Question: I need to pass the contents of an inside div to a function, for example . I have tried using
'myfun((this).children[0].innerHTML)'
'myfun((this).children[1].innerHTML)'
'myfun((this).children[0].children[0].innerHTML)'
but none of those seem to work. I can't just pass the getElementById value because the function should be generic since it would be called by php on various '<a>' elements (ideally I think it should include the keyword).

Thanks for any help.
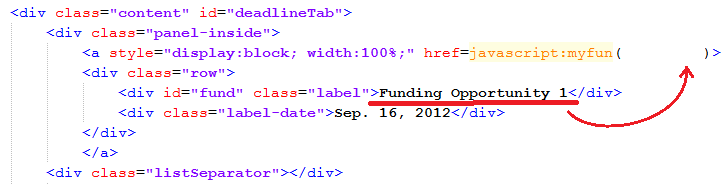
Answer: in your function, "this" refers to the link, and can't be used.
a much cleaner solution would be to have myfunc know that it is going to receive an object which contains the text
javascript:
'''
myfunc(obj){
alert(obj.childNodes[0].nodeValue);
}
'''
html
'''
<a href="#" onclick="myfunc(document.getElementByID('target'));return false;">click</a>
<div id="target">target contents</div>
'''